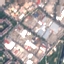
Label: Industrial